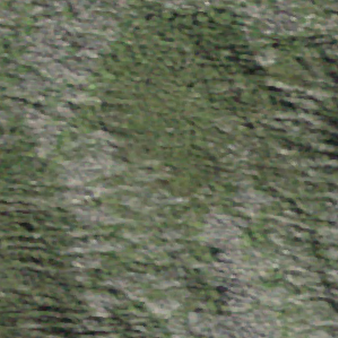
Label: other